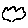
Label: cloud